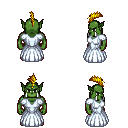
a pixel art fantasy rpg character, male body template, orc, green skin, underdress, gold greaves, blonde mohawk hairstyle, four views (front, back, left, right), 2x2 character sprite sheet, small pixel art, hard edges, no anti-aliasing